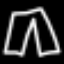
Label: pants